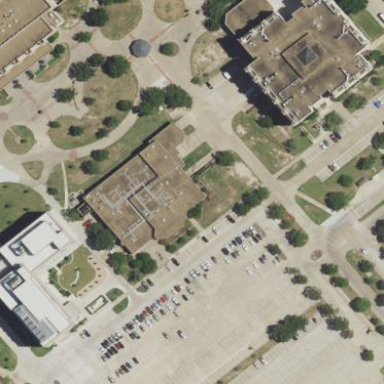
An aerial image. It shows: University building.